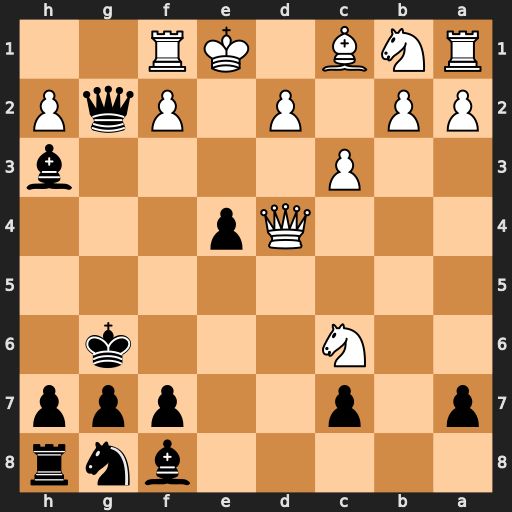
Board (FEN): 5bnr/p1p2ppp/2N3k1/8/3Qp3/2P4b/PP1P1PqP/RNB1KR2
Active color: b
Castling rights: Q
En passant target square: -
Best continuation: Qxf1#